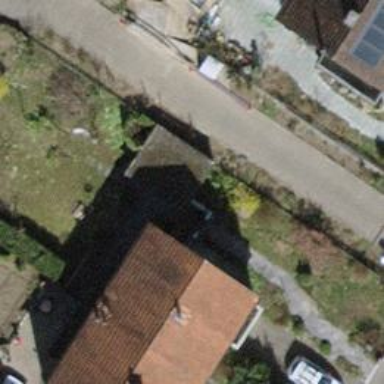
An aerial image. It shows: Semidetached house with tiled roof.